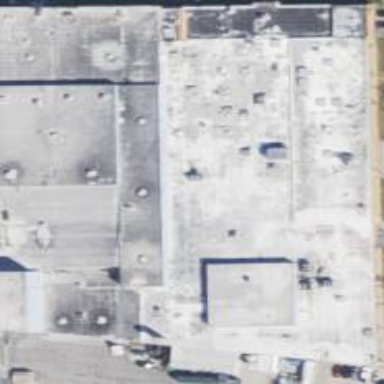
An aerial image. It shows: Industrial building.